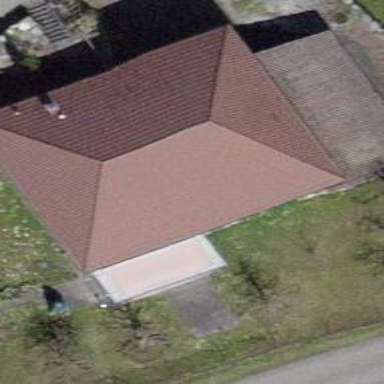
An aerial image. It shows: Garage.